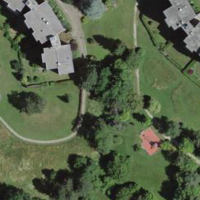
EUNIS habitat code: 53
Species observed at this site:
Eryngium alpinum